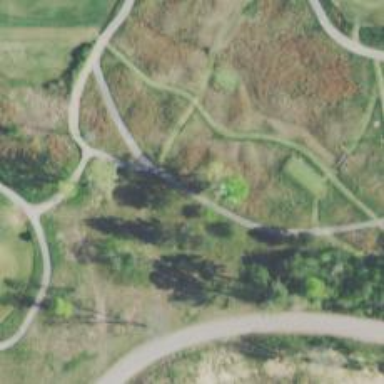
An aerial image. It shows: Service road designated as golf cart path.